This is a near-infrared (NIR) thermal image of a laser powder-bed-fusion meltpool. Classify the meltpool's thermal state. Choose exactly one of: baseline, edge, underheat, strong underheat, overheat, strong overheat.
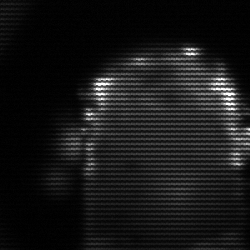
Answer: baseline